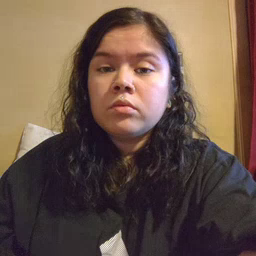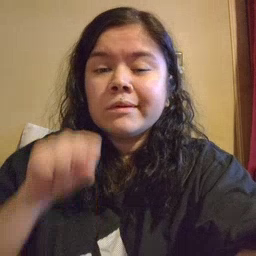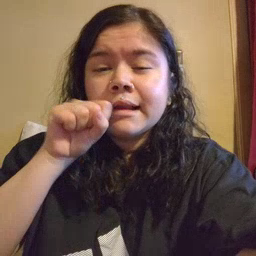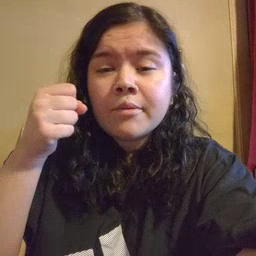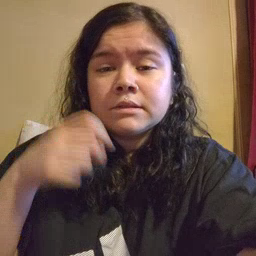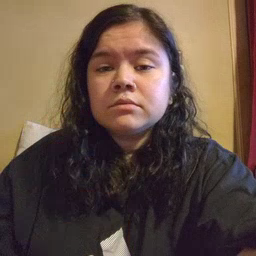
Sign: carrot